Question: I would like to use itext7 to generate something like this pdf document:

But i can't find any method to achieve that.
What I see in the tutorial <URL> can not place attachments and text together. You can only place attachments on a separate page.
If it is itext5, i do like this:
'''
PdfAnnotation anno = PdfAnnotation.createFileAttachment(writer, null, fileDescribe, pdfFileSpecification);
chunk.setAnnotation(anno);
paragrah.add(chunk);
'''
So I can add text, annotation in one paragraph, But itext7 tutorial is the case:
'''
PdfDocument pdfDoc = new PdfDocument(new PdfWriter(DEST));
Rectangle rect = new Rectangle(36, 700, 100, 100);
PdfFileSpec fs = PdfFileSpec.createEmbeddedFileSpec(pdfDoc, PATH, null, "test.docx", null, null, false);
PdfAnnotation attachment = new PdfFileAttachmentAnnotation(rect, fs)
.setContents("Click me");
PdfFormXObject xObject = new PdfFormXObject(rect);
ImageData imageData = ImageDataFactory.create(IMG);
PdfCanvas canvas = new PdfCanvas(xObject, pdfDoc);
canvas.addImage(imageData, rect, true);
attachment.setNormalAppearance(xObject.getPdfObject());
pdfDoc.addNewPage().addAnnotation(attachment);
pdfDoc.close();
'''
Can someone help me?
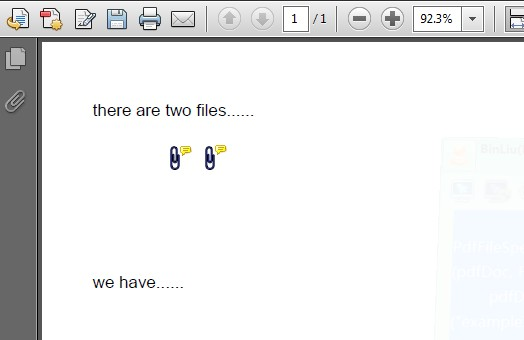
Answer: If I understood correctly, you want to add an annotation among other layout elements to your document flow.
Currently in 'iText7' there is no quick way to achieve it (like 'setAnnotation' method in 'iText5'). However, 'iText7' is flexible enough to allow you to create custom elements and not dig very deeply into the code.
The initial part will be the same as in the current example. Here an annotation itself is being set up:
'''
PdfDocument pdfDoc = new PdfDocument(new PdfWriter(DEST));
Rectangle rect = new Rectangle(36, 700, 50, 50);
PdfFileSpec fs = PdfFileSpec.createEmbeddedFileSpec(pdfDoc, PATH, null, "test.docx", null, null, false);
PdfAnnotation attachment = new PdfFileAttachmentAnnotation(rect, fs)
.setContents("Click me");
PdfFormXObject xObject = new PdfFormXObject(rect);
ImageData imageData = ImageDataFactory.create(IMG);
PdfCanvas canvas = new PdfCanvas(xObject, pdfDoc);
canvas.addImage(imageData, rect, true);
attachment.setNormalAppearance(xObject.getPdfObject());
'''
Then, what we want to achieve is being able to add custom annotation elements to the layout 'Document' flow.
In the best case, the code would look like this:
'''
Document document = new Document(pdfDoc);
Paragraph p = new Paragraph("There are two").add(new AnnotationElement(attachment)).add(new Text("elements"));
document.add(p);
document.close();
'''
Now we are left with defining the 'AnnotationElement' and corresponding renderer. Element itself does not have any specific logic in it apart from creating custom renderer and passing an annotation to it:
'''
private static class AnnotationElement extends AbstractElement<AnnotationElement> implements ILeafElement {
private PdfAnnotation annotation;
public AnnotationElement(PdfAnnotation annotation) {
this.annotation = annotation;
}
@Override
protected IRenderer makeNewRenderer() {
return new AnnotationRenderer(annotation);
}
}
'''
The renderer implementation has more code but what it that is simply defines the occupied area on 'layout' and adds the annotation to the page on 'draw'. Please note that it does not cover all the cases (e.g. there is not enough space left to fit an annotation), but this is more than enough for simple cases and demonstration purposes.
'''
private static class AnnotationRenderer extends AbstractRenderer implements ILeafElementRenderer {
private PdfAnnotation annotation;
public AnnotationRenderer(PdfAnnotation annotat) {
this.annotation = annotat;
}
@Override
public float getAscent() {
return annotation.getRectangle().toRectangle().getHeight();
}
@Override
public float getDescent() {
return 0;
}
@Override
public LayoutResult layout(LayoutContext layoutContext) {
occupiedArea = layoutContext.getArea().clone();
float myHeight = annotation.getRectangle().toRectangle().getHeight();
float myWidth = annotation.getRectangle().toRectangle().getWidth();
occupiedArea.getBBox().moveUp(occupiedArea.getBBox().getHeight() - myHeight).setHeight(myHeight);
occupiedArea.getBBox().setWidth(myWidth);
return new LayoutResult(LayoutResult.FULL, occupiedArea, null, null);
}
@Override
public void draw(DrawContext drawContext) {
super.draw(drawContext);
annotation.setRectangle(new PdfArray(occupiedArea.getBBox()));
drawContext.getDocument().getPage(occupiedArea.getPageNumber()).addAnnotation(annotation);
}
@Override
public IRenderer getNextRenderer() {
return new AnnotationRenderer(annotation);
}
}
'''
Please note that the example is for current '7.0.3-SNAPSHOT' version. Might not work for the release '7.0.2' version yet because 'ILeafElementRenderer' interface was added later, but still it would be possible to adapt the code to '7.0.2' if really needed.